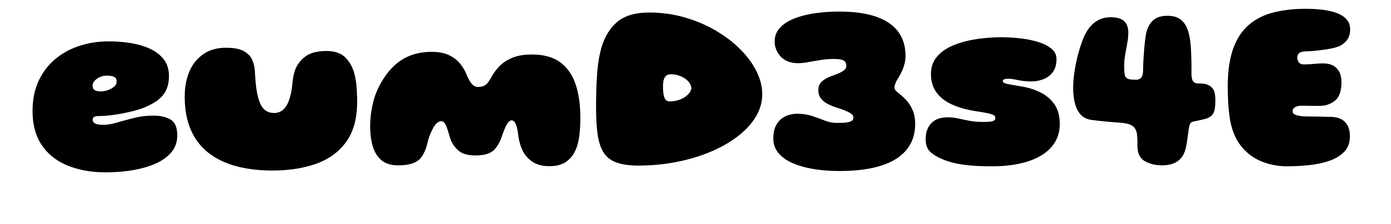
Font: Gluten_Black